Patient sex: M
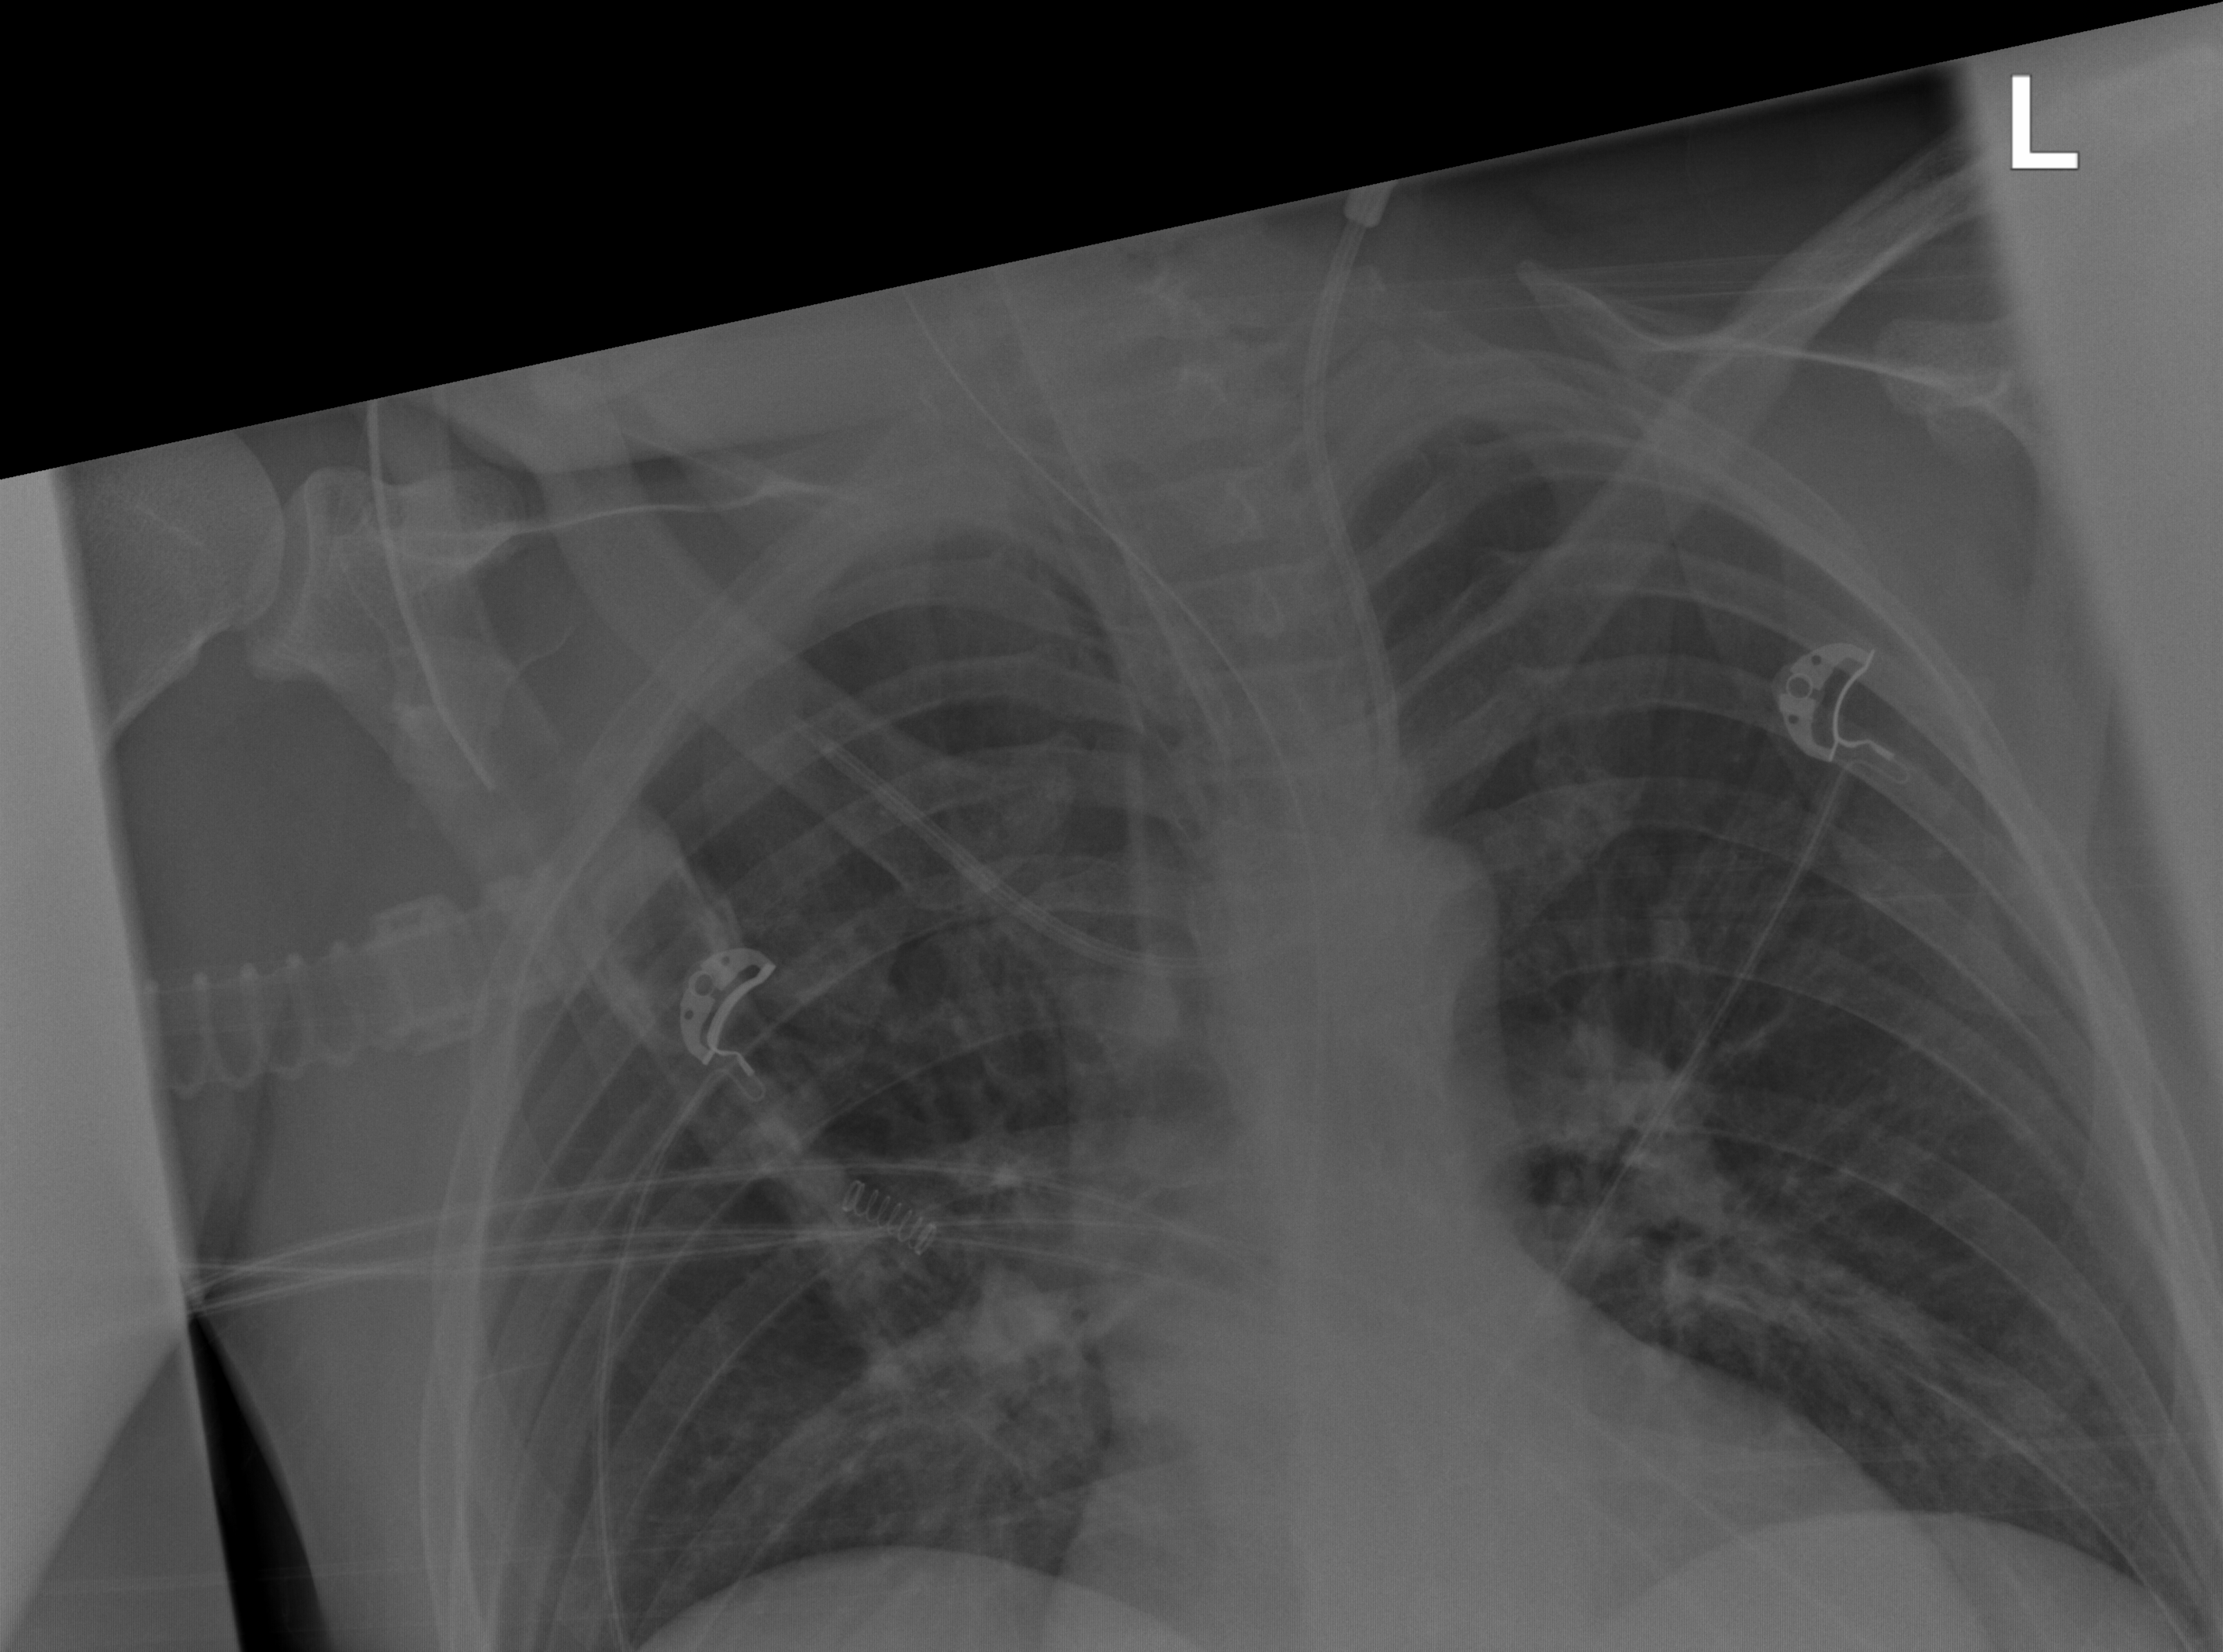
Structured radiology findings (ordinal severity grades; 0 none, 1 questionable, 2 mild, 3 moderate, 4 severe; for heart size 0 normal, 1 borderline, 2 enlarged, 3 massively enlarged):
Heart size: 0
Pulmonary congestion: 0
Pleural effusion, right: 0
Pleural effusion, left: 0
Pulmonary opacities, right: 2
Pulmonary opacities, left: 0
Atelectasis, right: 2
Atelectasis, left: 2